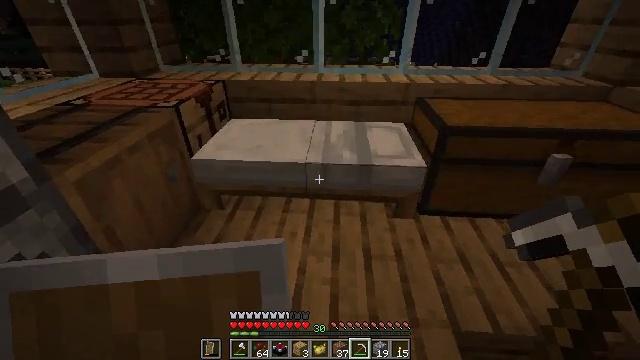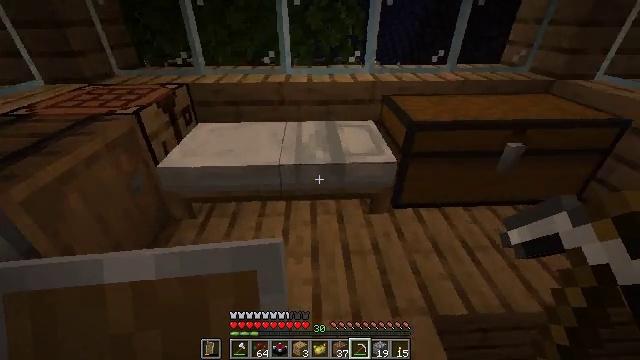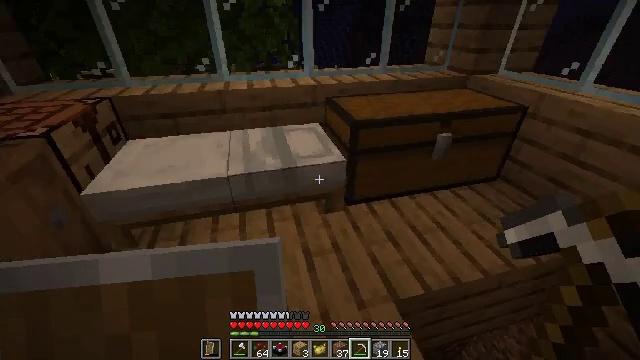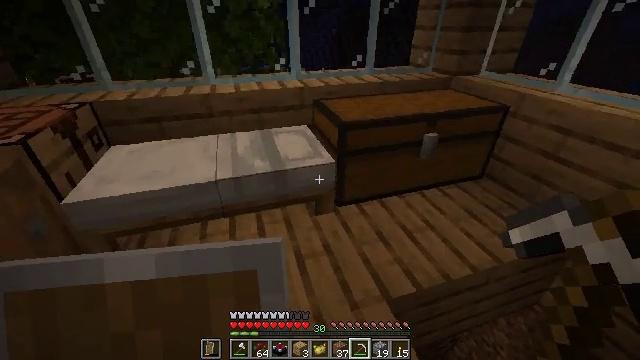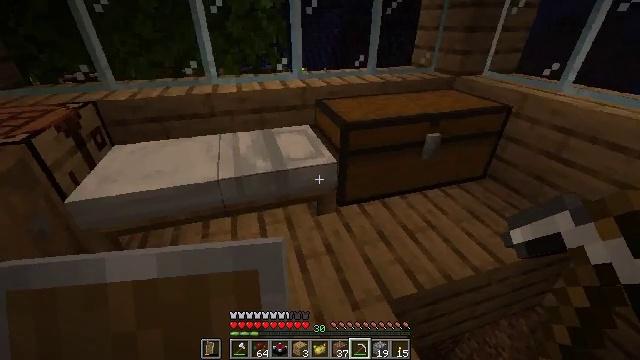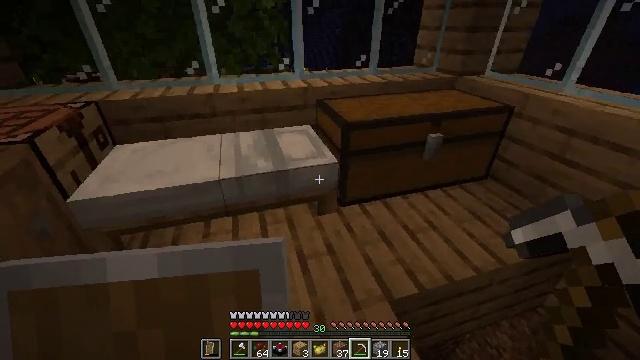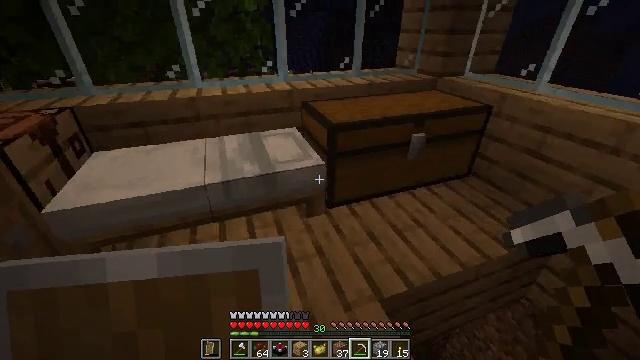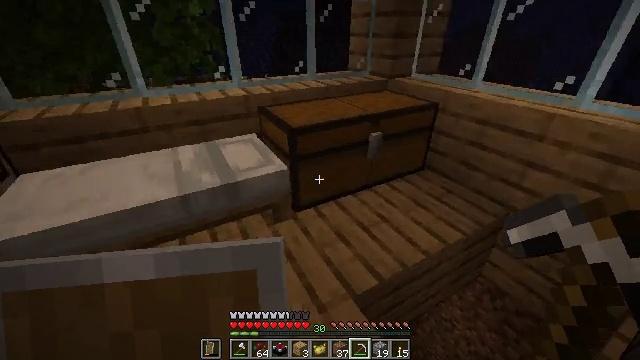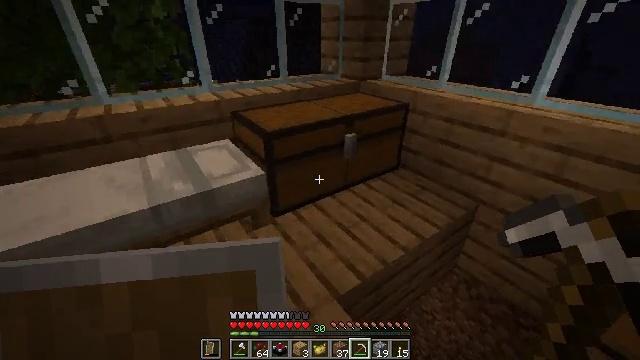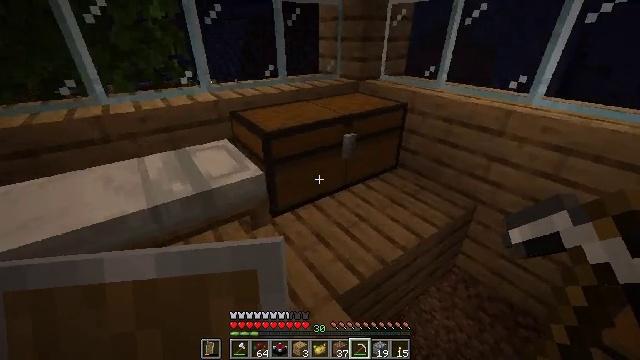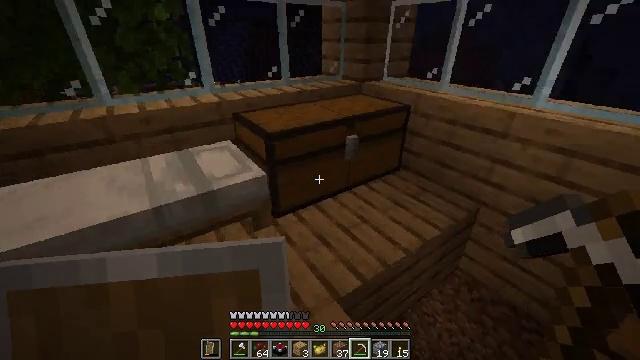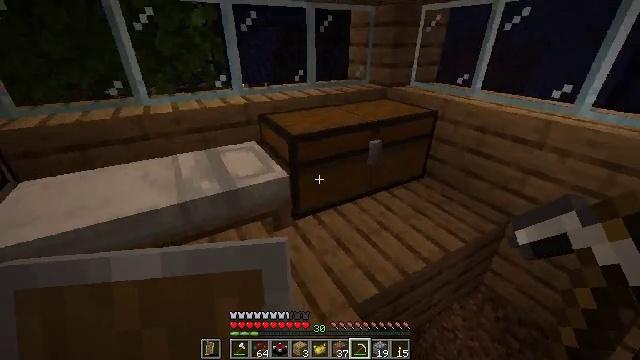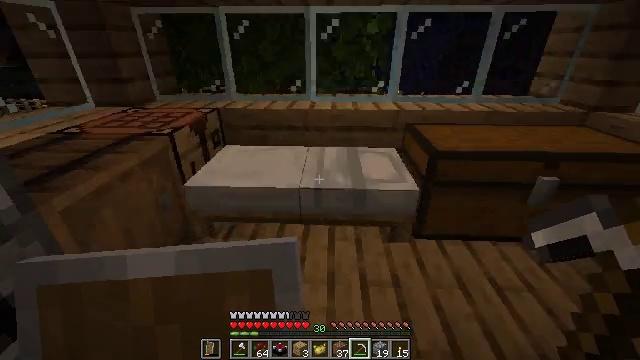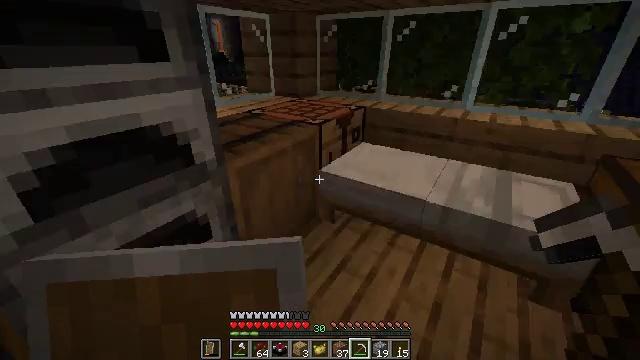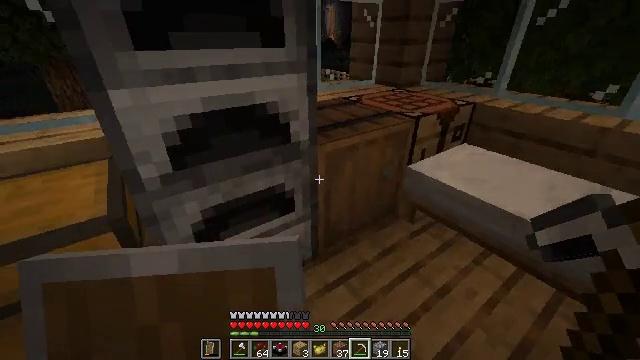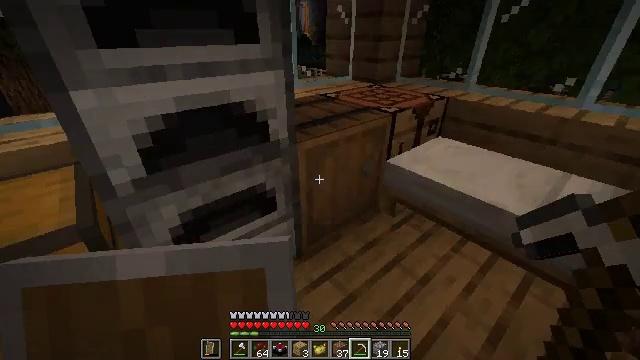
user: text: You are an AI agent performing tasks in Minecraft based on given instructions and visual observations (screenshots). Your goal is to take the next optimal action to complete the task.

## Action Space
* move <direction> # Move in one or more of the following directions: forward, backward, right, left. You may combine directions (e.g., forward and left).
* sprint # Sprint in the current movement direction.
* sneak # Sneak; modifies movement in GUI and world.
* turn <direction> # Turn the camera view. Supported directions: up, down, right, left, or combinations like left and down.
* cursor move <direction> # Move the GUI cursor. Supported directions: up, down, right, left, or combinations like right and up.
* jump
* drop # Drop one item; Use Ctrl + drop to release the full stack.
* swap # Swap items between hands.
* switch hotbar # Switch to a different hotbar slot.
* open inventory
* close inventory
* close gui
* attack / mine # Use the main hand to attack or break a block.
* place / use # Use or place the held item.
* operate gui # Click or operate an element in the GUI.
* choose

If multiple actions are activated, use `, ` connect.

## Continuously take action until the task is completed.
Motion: motion action
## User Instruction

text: Collect dirt by holding left button.
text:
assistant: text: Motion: turn right
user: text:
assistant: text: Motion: turn right
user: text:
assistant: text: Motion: turn right
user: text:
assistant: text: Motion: no_op
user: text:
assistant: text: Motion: no_op
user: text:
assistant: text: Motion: turn right
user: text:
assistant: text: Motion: turn right
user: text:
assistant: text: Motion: turn right
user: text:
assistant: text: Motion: no_op
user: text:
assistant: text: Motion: no_op
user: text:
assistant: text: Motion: turn left
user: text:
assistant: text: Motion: turn left and up
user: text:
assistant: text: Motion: turn left
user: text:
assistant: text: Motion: turn left and down
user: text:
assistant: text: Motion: turn right
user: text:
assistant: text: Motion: no_op
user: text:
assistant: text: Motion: no_op
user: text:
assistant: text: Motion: turn right
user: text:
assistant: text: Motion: move right, turn right
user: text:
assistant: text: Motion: move right, turn right
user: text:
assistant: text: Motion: turn right
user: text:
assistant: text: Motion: turn right and up
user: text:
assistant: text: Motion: turn right and up
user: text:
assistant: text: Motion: turn right and up
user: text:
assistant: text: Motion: no_op
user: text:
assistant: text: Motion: no_op
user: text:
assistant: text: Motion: use / place
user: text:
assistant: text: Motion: use / place
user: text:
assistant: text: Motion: use / place
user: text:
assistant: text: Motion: no_op